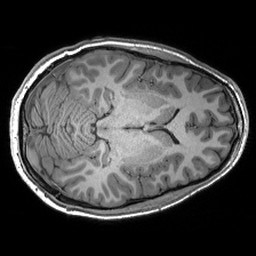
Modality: T1w
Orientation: axial
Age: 26
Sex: male
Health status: healthy
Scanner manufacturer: siemens
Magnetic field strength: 3 T
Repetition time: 2.53 s
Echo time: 0.00288 s